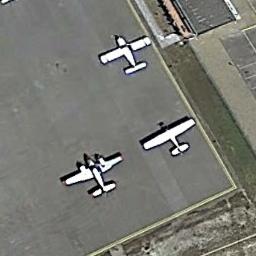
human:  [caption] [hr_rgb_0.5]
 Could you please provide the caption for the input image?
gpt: Several planes of different sizes are parked in a clearing, With many buildings and lawns next to the plane .

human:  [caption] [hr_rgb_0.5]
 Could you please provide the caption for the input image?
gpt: Three airplanes are parked on the runway by the grass .

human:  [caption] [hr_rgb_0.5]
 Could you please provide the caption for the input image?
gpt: Three planes put a triangular shape on the airport .

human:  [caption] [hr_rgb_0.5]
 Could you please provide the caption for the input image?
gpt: Three planes parked on the ground with yellow border lines .

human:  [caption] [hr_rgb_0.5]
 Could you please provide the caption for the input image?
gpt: Three planes are in the clearing next to the grass .